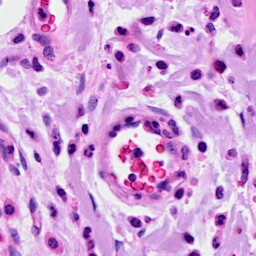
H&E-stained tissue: Breast